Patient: sex M, age 60
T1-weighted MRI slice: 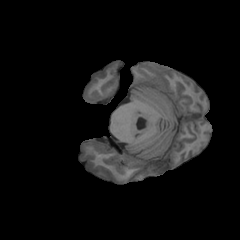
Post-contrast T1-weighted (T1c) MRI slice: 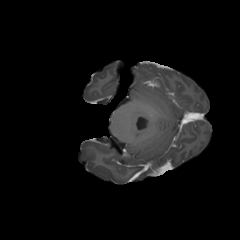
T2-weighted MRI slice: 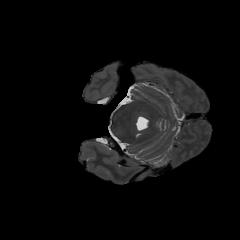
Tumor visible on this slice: no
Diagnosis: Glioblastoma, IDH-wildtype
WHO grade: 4